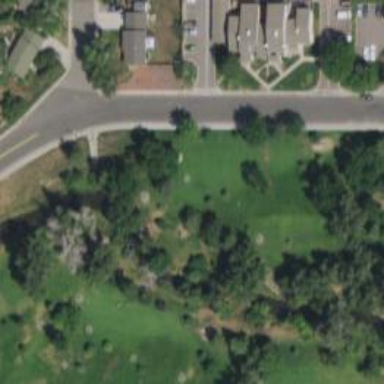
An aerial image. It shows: Disc golf hole.